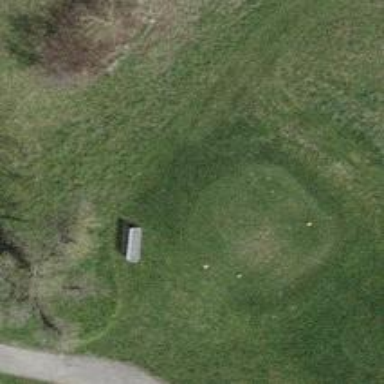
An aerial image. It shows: Golf tee.